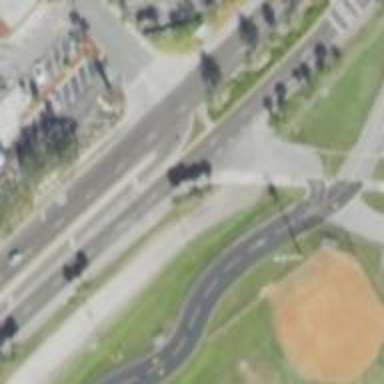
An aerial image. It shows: Asphalt road with primary link designation.